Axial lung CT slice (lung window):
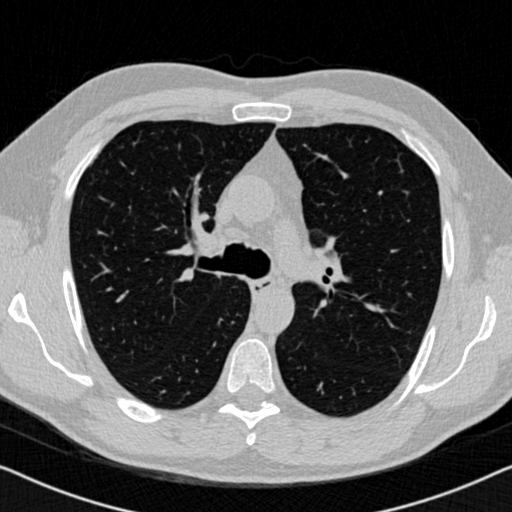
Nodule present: no